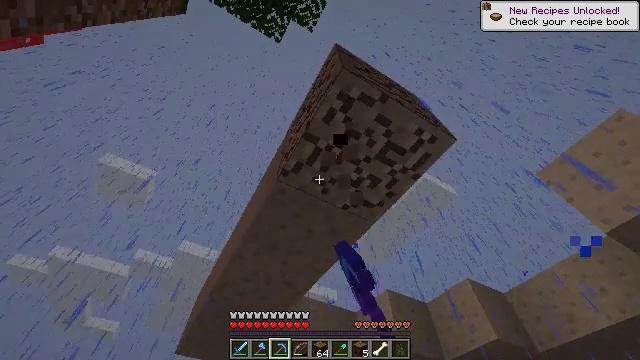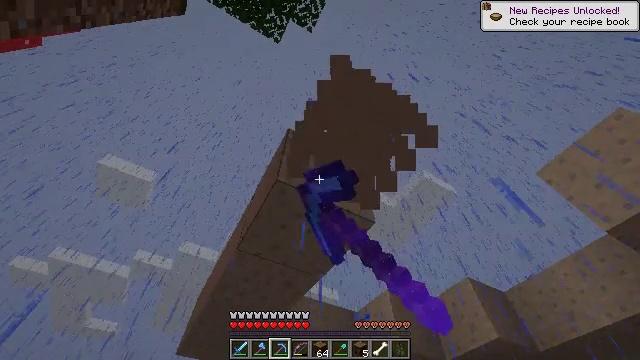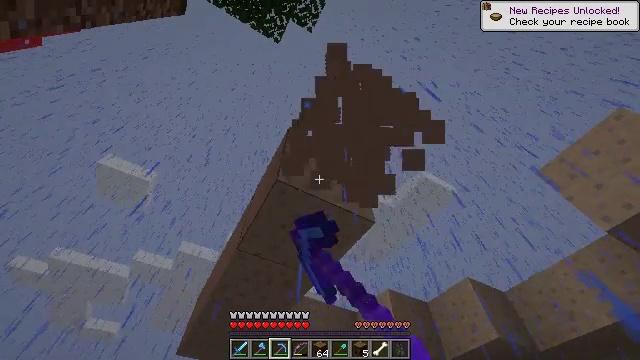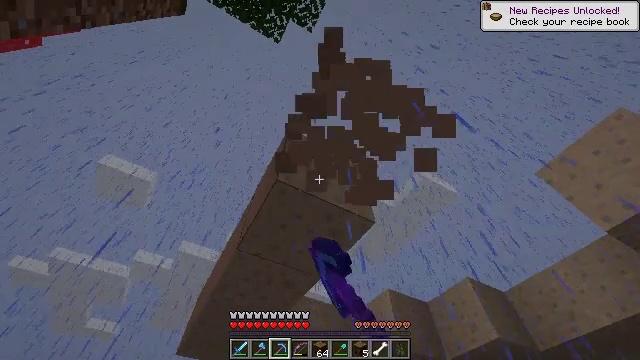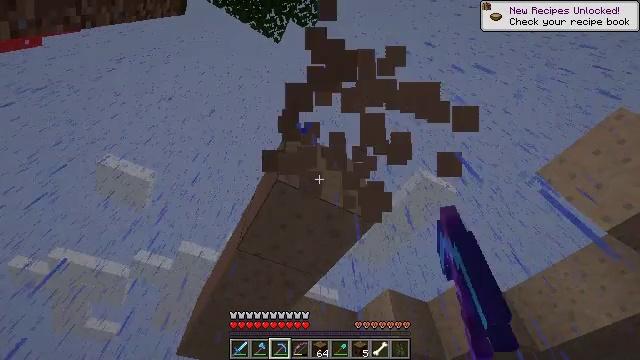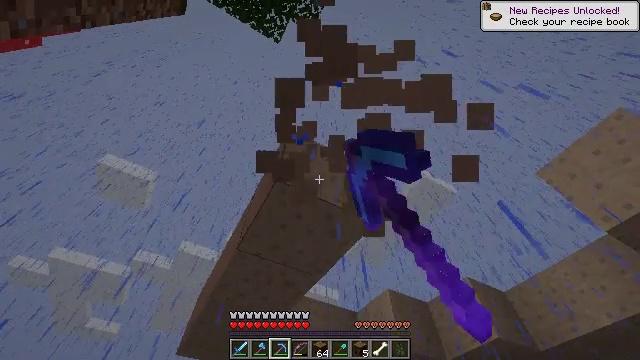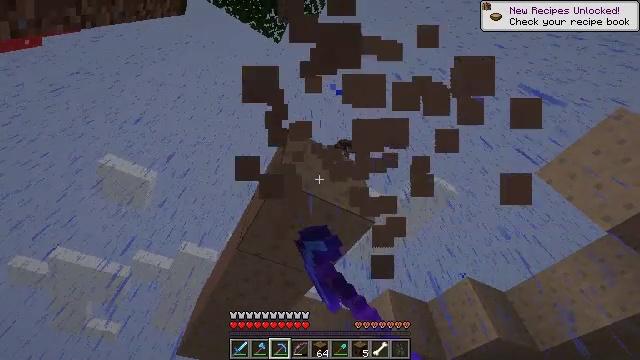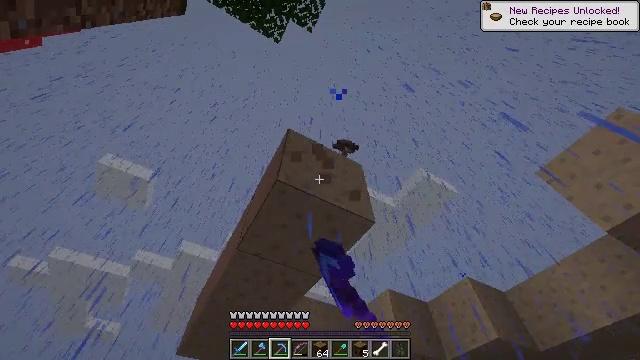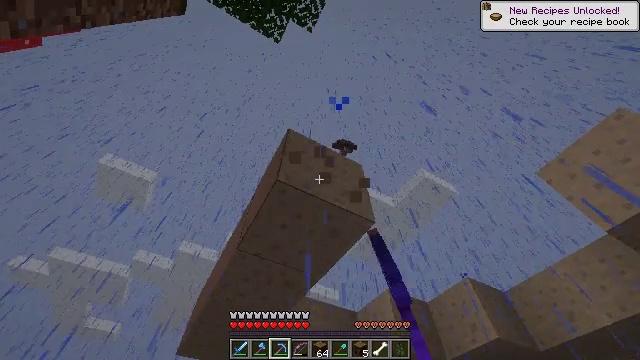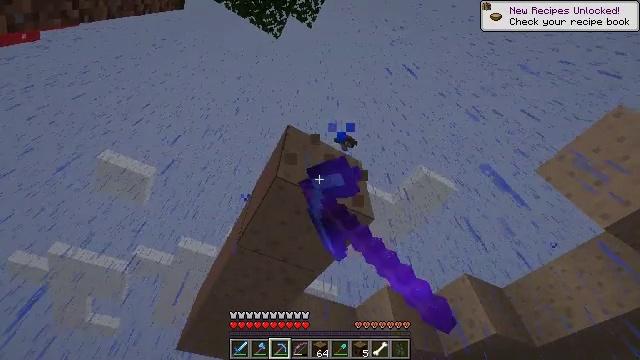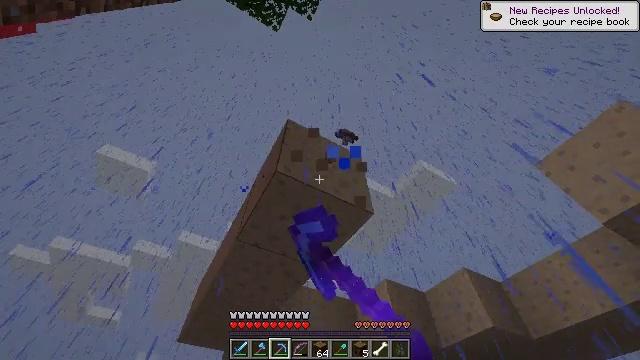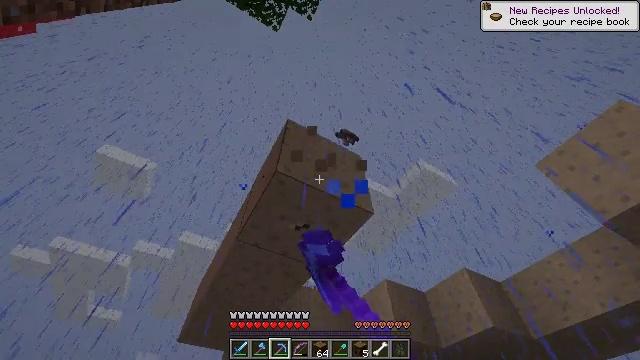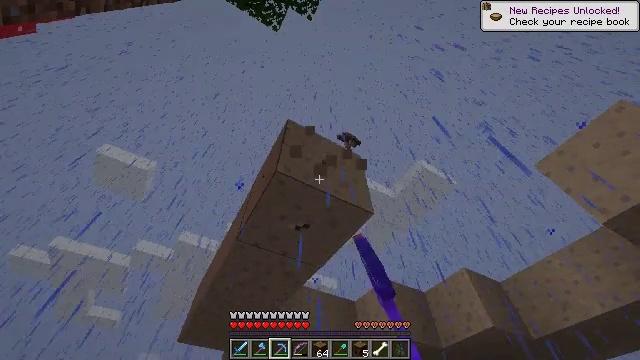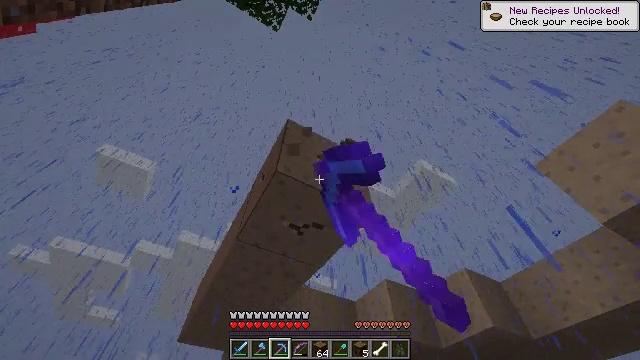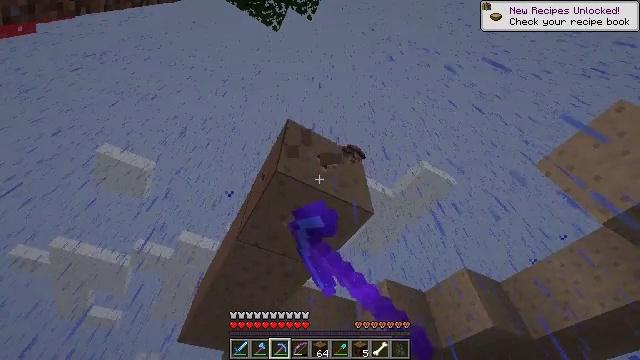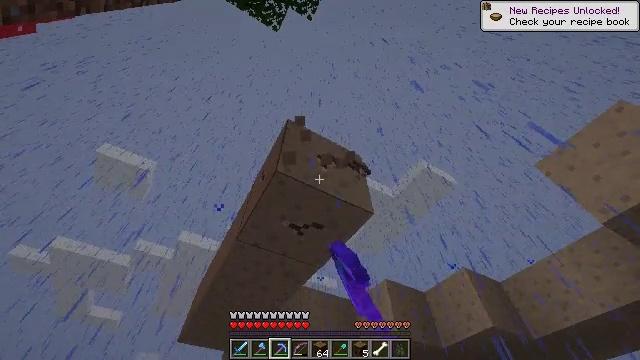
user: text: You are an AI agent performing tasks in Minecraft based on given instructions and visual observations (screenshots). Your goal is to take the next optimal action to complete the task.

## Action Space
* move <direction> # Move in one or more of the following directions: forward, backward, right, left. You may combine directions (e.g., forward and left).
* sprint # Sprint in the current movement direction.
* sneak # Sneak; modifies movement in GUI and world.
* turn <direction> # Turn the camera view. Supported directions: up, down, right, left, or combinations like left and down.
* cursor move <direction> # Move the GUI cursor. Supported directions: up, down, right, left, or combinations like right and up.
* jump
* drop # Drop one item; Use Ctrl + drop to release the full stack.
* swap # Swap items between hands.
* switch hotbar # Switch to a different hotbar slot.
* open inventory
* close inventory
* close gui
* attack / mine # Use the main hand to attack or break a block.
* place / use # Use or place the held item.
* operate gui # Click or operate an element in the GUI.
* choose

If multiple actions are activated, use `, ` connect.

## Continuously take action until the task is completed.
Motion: motion action
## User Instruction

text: Mine brown mushroom block in the forest.
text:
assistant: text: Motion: attack / mine
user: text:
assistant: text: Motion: attack / mine
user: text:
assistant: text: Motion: attack / mine
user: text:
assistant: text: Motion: attack / mine
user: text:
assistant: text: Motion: attack / mine
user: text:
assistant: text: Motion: attack / mine
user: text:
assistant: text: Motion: attack / mine
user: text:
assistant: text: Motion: attack / mine
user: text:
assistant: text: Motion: attack / mine
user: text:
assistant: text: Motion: turn down, attack / mine
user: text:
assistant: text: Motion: attack / mine
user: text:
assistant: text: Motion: attack / mine
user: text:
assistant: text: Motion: attack / mine
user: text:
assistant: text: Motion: attack / mine
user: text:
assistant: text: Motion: attack / mine
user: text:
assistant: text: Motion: attack / mine
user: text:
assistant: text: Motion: attack / mine
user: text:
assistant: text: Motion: attack / mine
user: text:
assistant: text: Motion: turn down, attack / mine
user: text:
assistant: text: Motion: turn down, attack / mine
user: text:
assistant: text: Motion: attack / mine
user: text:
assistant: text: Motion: attack / mine
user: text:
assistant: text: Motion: attack / mine
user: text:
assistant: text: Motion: attack / mine
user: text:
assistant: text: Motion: attack / mine
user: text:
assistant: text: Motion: attack / mine
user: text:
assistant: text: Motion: attack / mine
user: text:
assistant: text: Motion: attack / mine
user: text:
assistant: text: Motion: attack / mine
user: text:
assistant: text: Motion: attack / mine